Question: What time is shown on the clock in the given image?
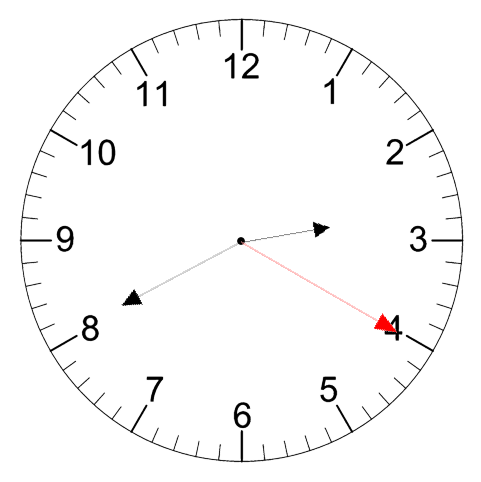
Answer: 02:40:20